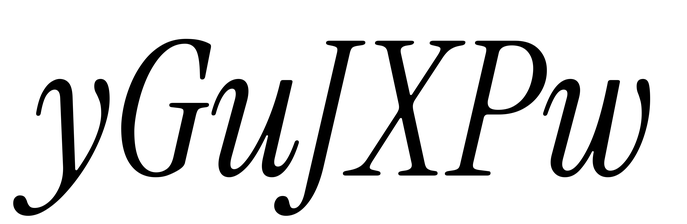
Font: InstrumentSerif-Italic